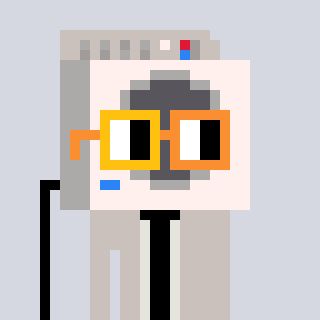
a pixel art character with square yellow and orange glasses, a washing machine-shaped head and a foggrey-colored body on a cool background